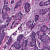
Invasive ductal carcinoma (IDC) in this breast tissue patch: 1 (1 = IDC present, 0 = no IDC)